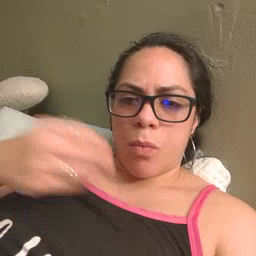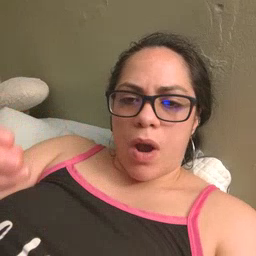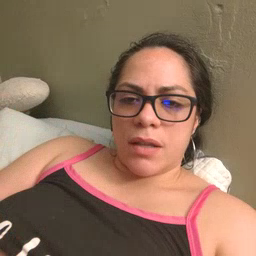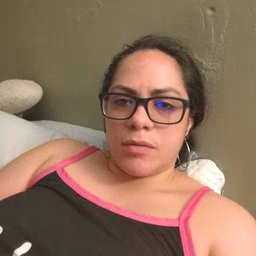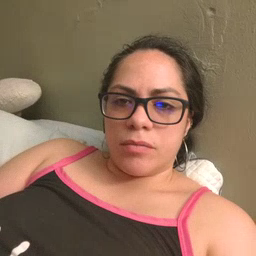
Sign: white